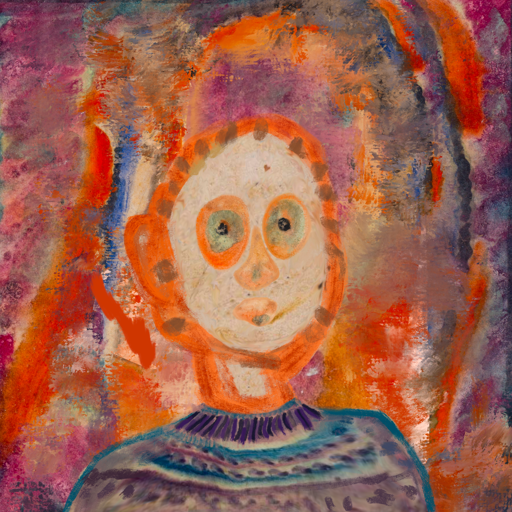
Background: Experience, Head And Neck Front: Rupkatha, Face Front: Childish, Bust: HillGirl, Hair Front: Blank, Head Accessory: Blank, Second Necklace: Blank, Necklace: HillGirl, Baby: Blank